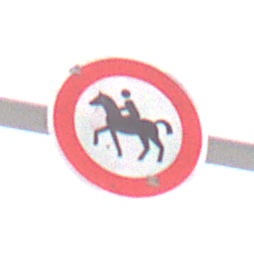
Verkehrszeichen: VerbotReiter
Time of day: Midday
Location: Outdoor (Nature)
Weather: Overcast
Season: Winter
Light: Natural